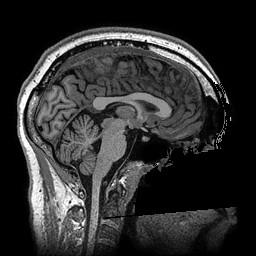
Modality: T1w
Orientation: sagittal
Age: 37
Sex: male